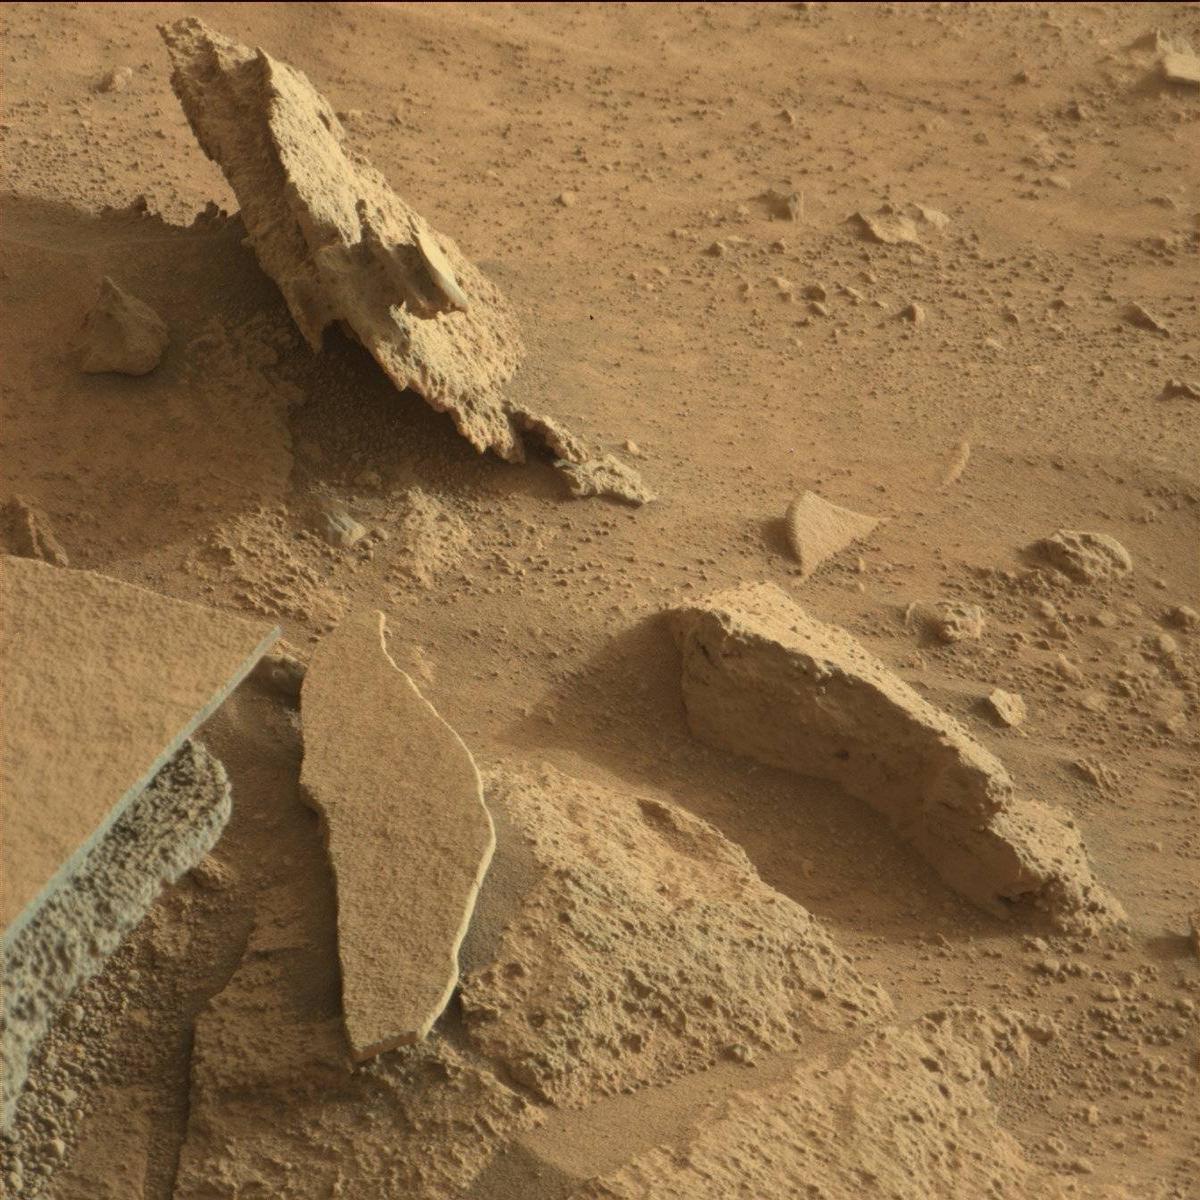
Terrain classes present: Bedrock, Rock, Sand / Soil